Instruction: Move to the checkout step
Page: cart
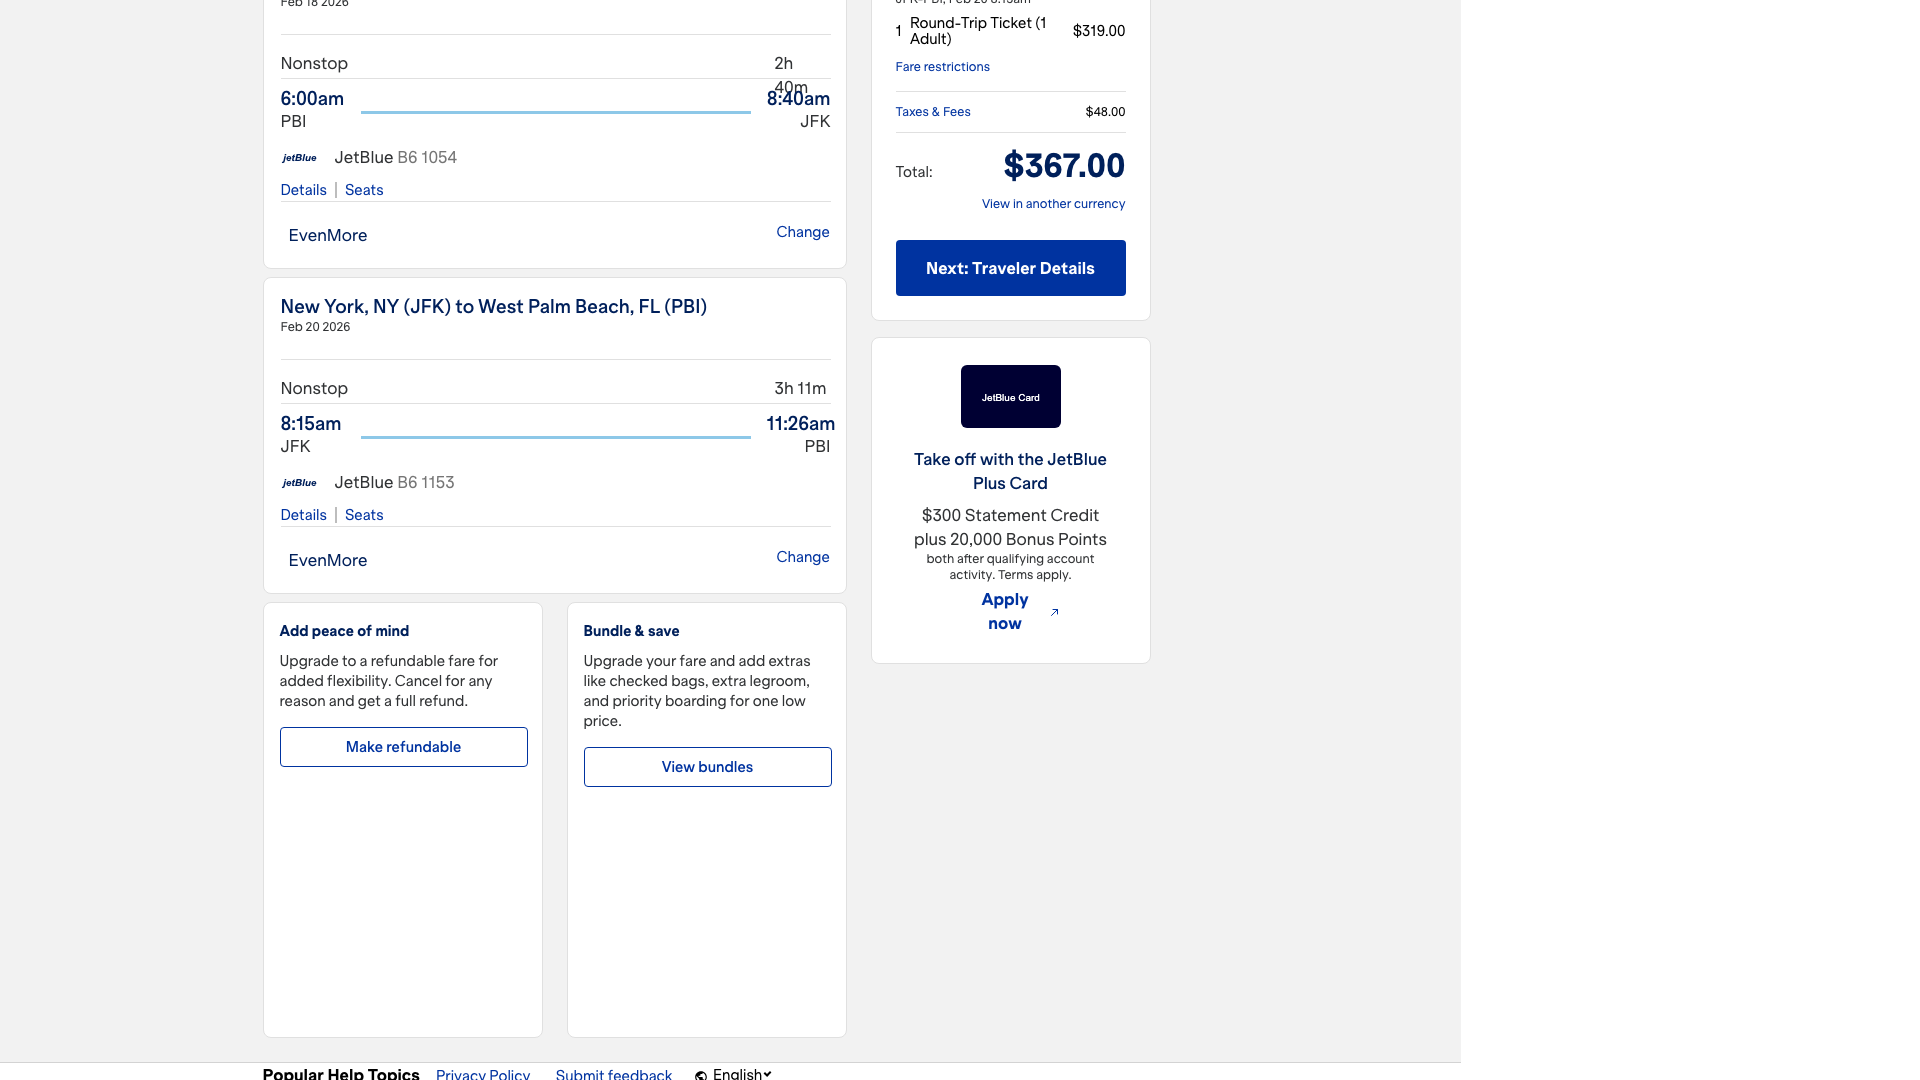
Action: click